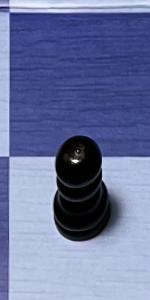
Label: Pawn_Black